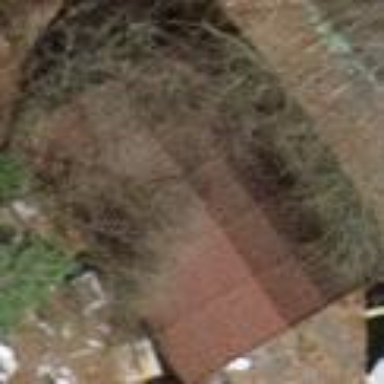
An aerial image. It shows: Rural barn.